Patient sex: M
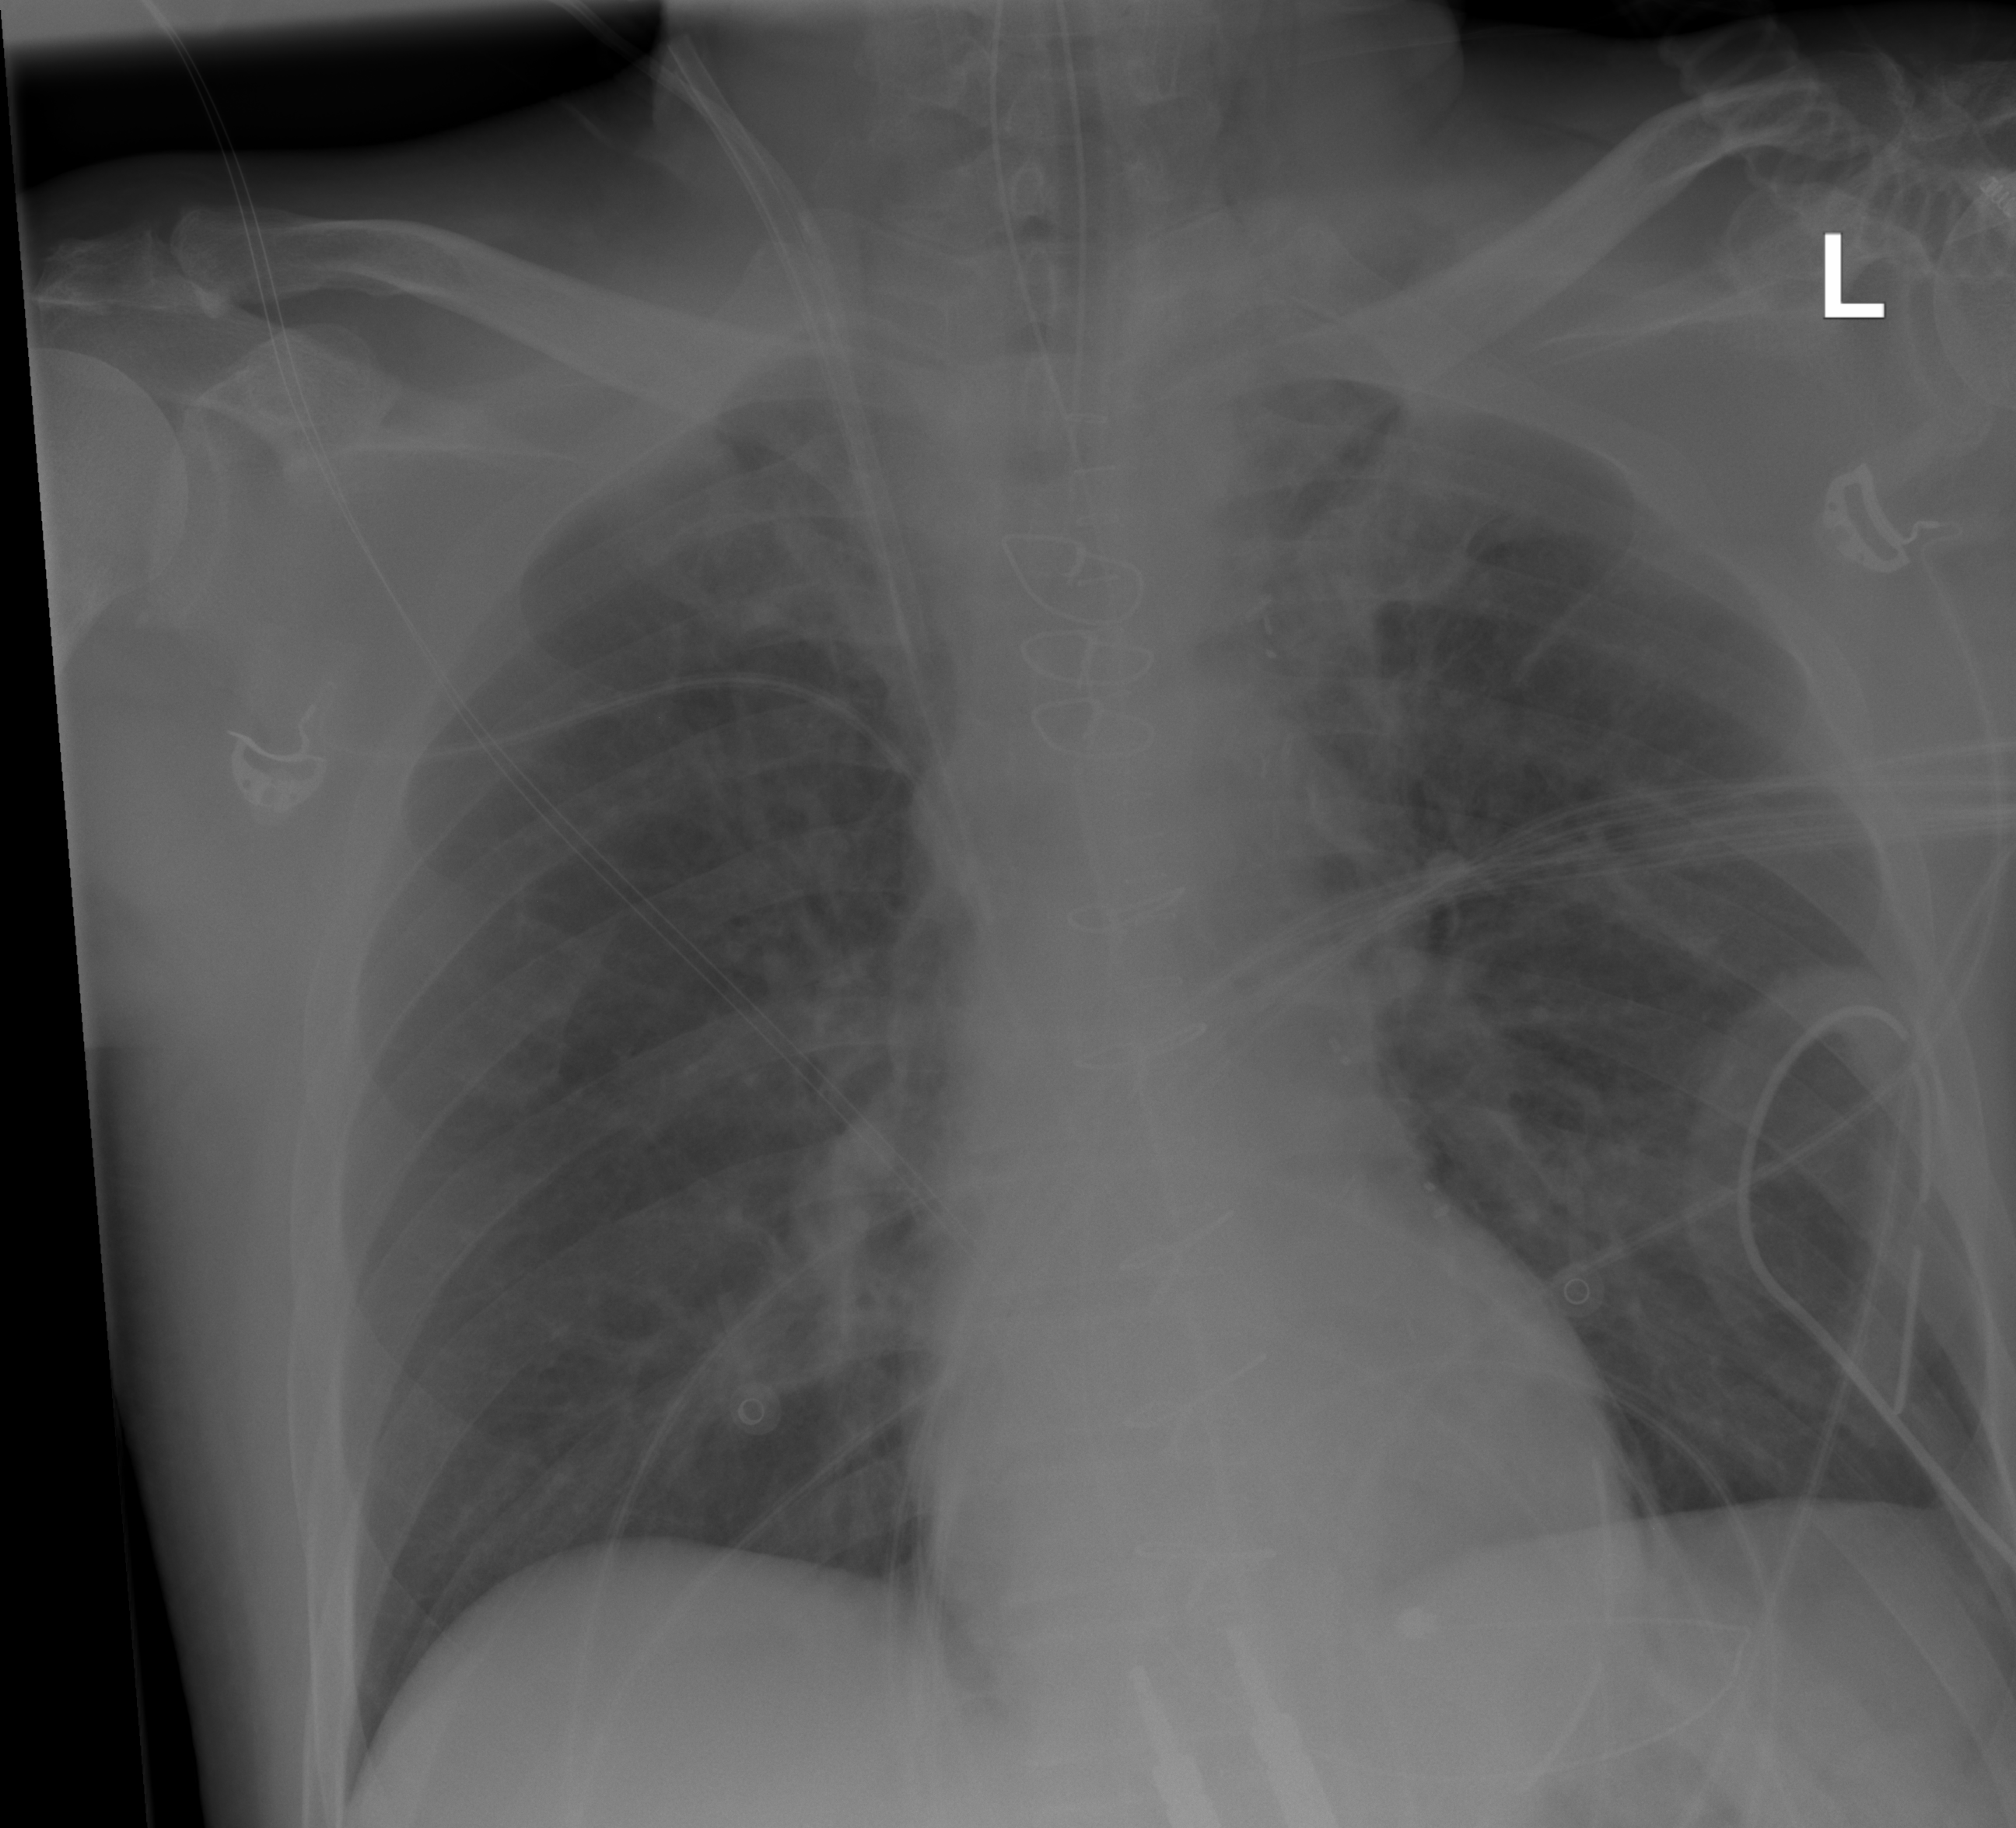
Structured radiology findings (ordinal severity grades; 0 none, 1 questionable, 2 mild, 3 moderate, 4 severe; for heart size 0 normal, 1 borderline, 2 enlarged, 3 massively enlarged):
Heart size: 0
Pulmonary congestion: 2
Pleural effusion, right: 0
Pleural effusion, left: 0
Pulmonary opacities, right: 0
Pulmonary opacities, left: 0
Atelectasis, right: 0
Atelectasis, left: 0